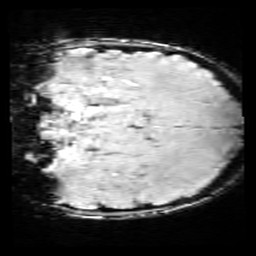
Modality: SWI
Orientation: coronal
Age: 11
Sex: male
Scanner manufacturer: siemens
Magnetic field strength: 3 T
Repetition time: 0.027 s
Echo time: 0.02 s